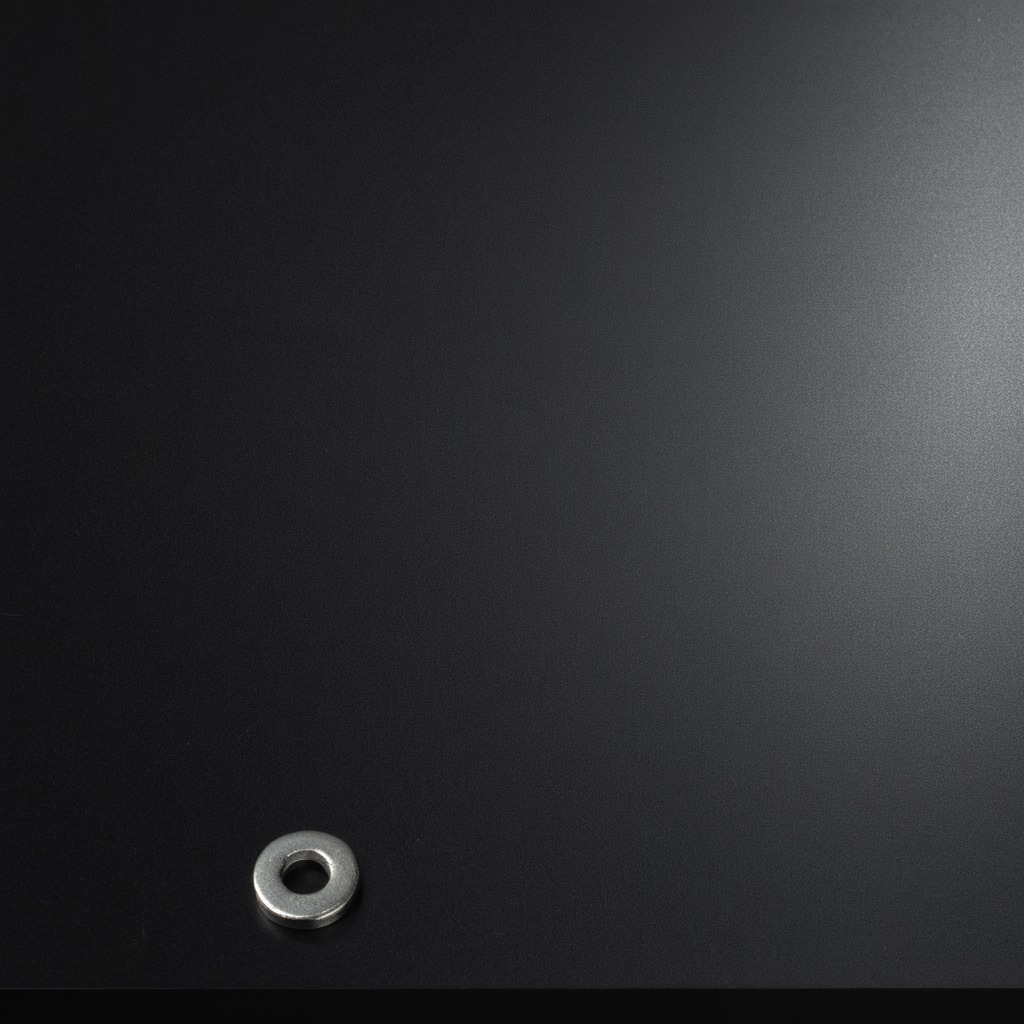
A flat metal washer lying on the granite tabletop.